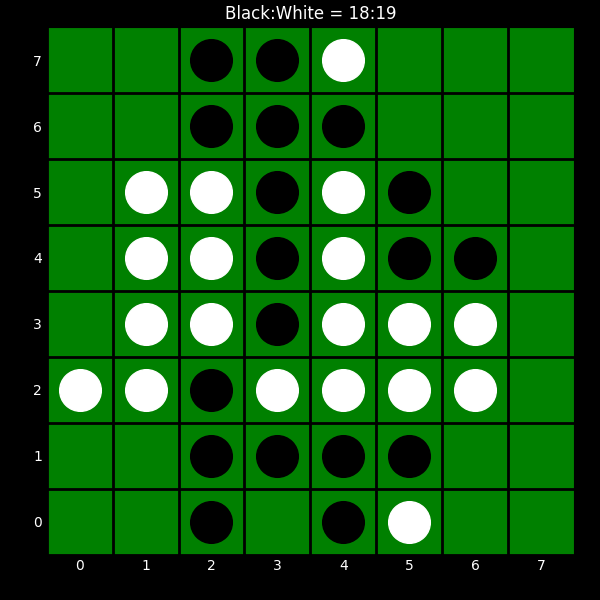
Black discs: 18
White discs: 19